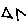
Label: triangle